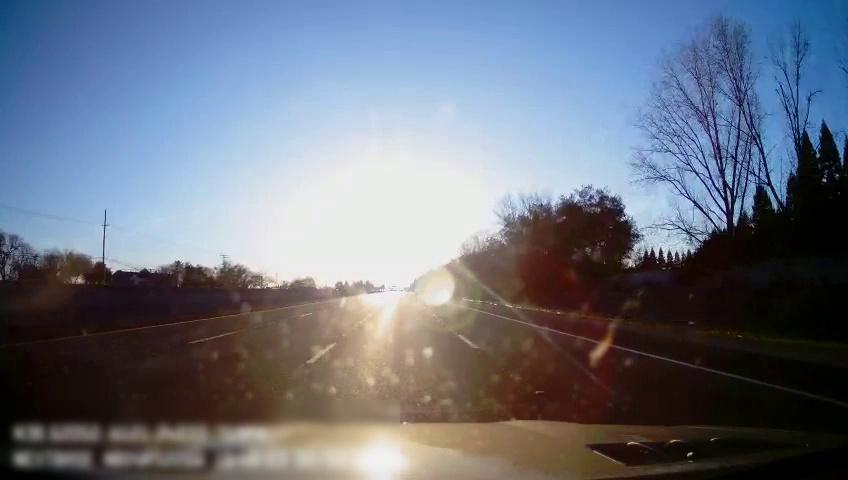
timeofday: Day
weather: Sunny
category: Drivable Space
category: Lanes | Alternate Lane
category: Lanes | Alternate Lane
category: Lanes | Current Lane
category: Lanes | Current Lane
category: Lanes | Alternate Lane